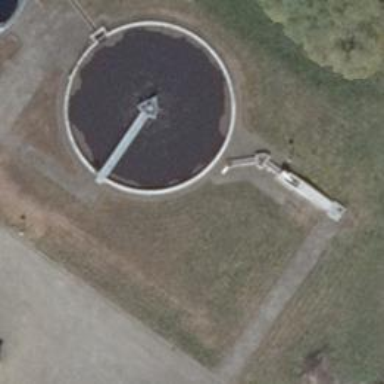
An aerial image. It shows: Building next to wastewater body of water.